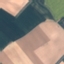
Label: AnnualCrop